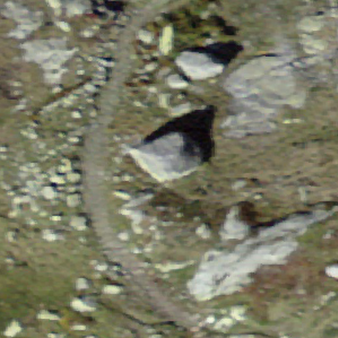
Label: bouldering_area